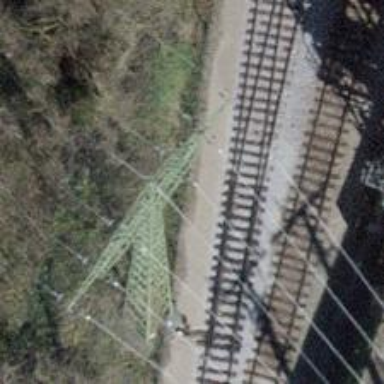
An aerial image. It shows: Railway switch.